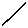
Label: line